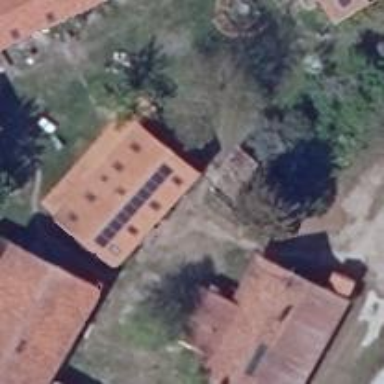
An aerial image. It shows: Solar power generator using solar thermal collector technology.